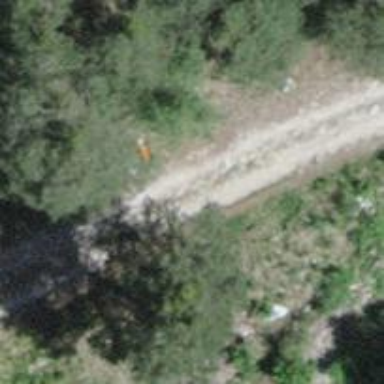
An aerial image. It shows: View of pole with roofed pipeline marker.